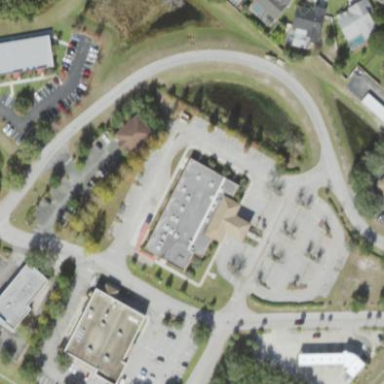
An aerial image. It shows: Clinic building providing healthcare services.